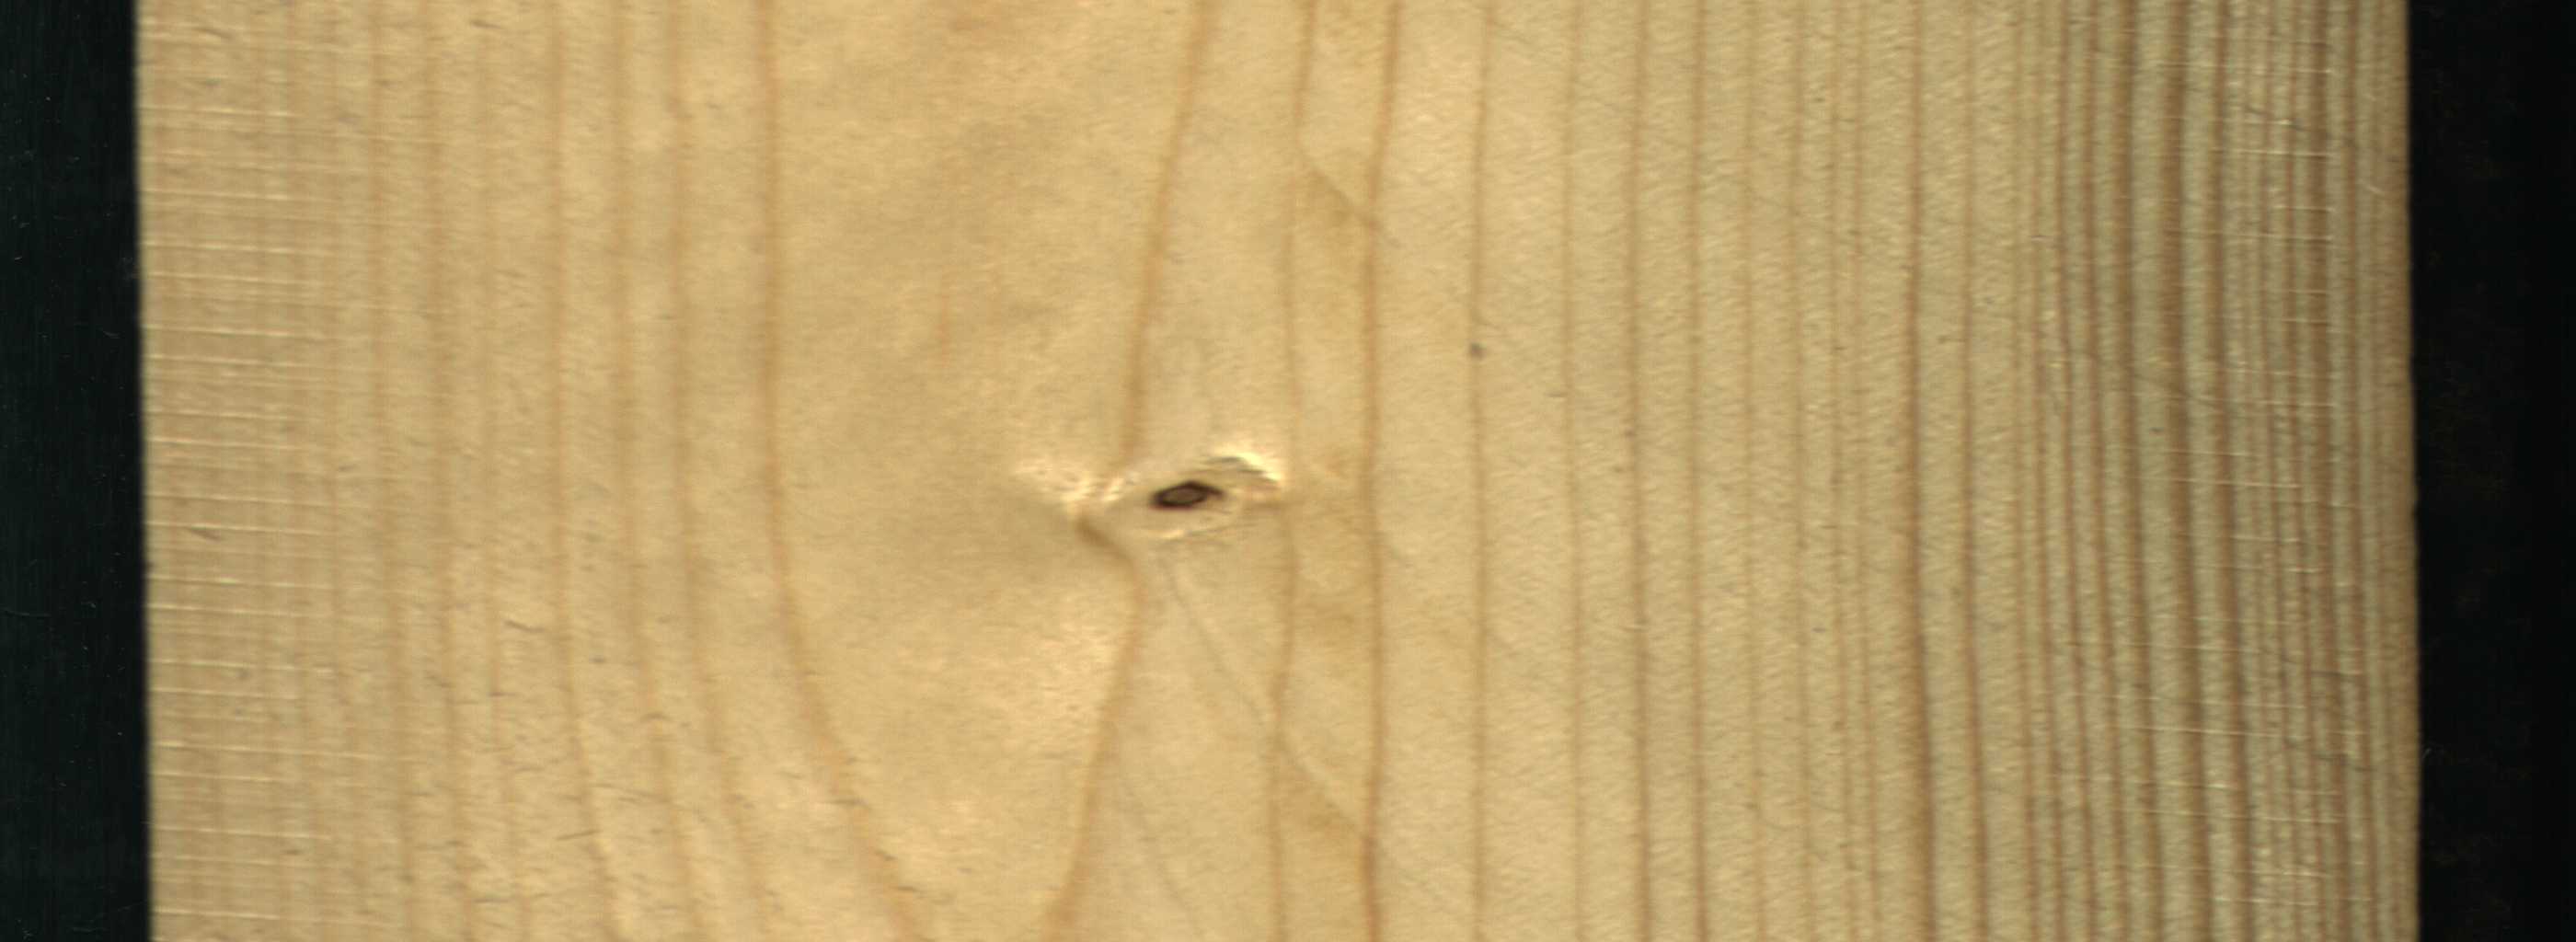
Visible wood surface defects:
Dead_Knot